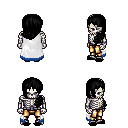
a pixel art fantasy rpg character, male body template, skeleton, white trimmed cape, gold greaves, black left-swept hairstyle, black slippers, four views (front, back, left, right), 2x2 character sprite sheet, small pixel art, hard edges, no anti-aliasing